Question: I'm trying to install Magento CE 1.7.0.2 on Mountain Lion 10.8
I'm able to do it using MAMP, but the problem is I need to move my database files to a different location and MAMP does not allow this.
I switch to a clean install of Mountain Lion, and used homebrew to install mcrypt.
I got everything pretty much enabled, but when I run the domain/magento-check.php file to make sure I meet the requirements, I get a garbled php output.
Here is what I'm seeing. Anyone know what might be the cause of this?
Thanks.

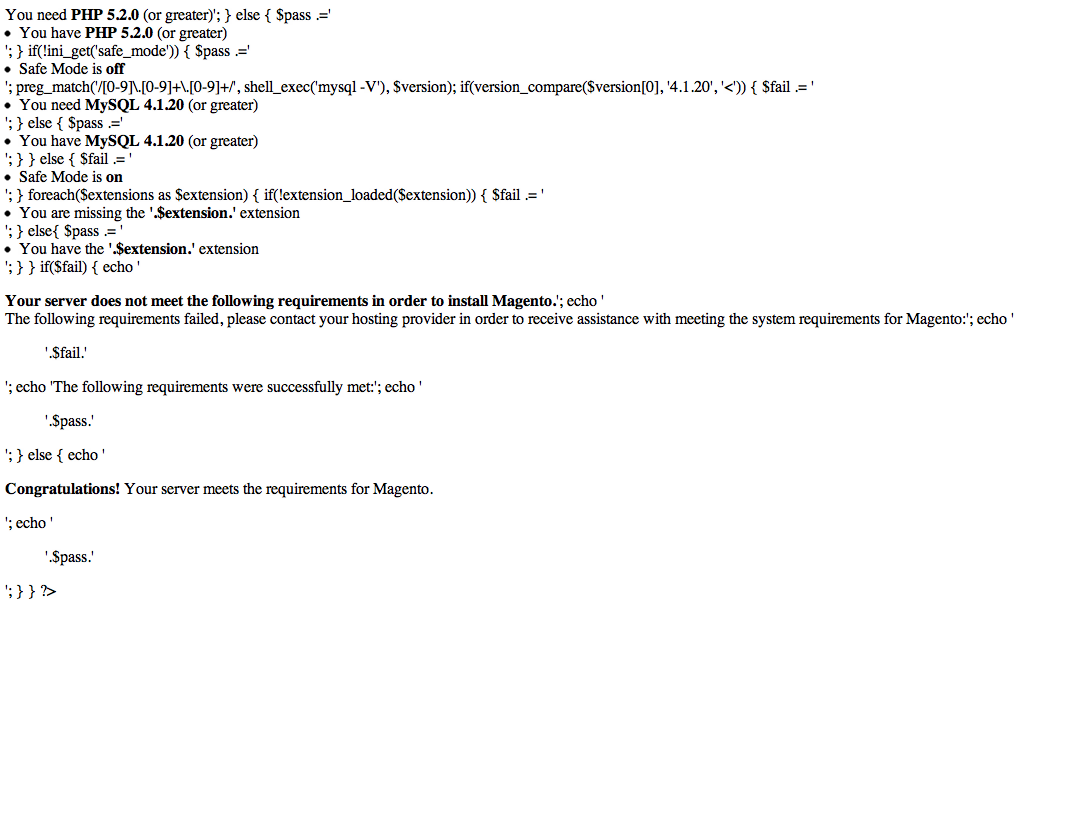
Answer: I ended up just using MAMP, but moving the mysql directory to a new location and doing a symlink to that location. Seems to have done the trick.